Question: I'm trying to write some VHDL code that simply feeds sequential bits from a std_logic_vector into a model of an FSM. However, the bits don't seem to be updating correctly. To try figure out the issue, I have the following code, where instead of getting a bit out of a vector, I'm just toggling the signal x (the same place I'd be getting a bit out).
'''
clk <= NOT clk after 10 ns;
process(clk)
begin
if count = 8 then
assert false report "Simulation ended" severity failure;
elsif (clk = '1') then
x <= test1(count);
count <= count + 1;
end if;
end process;
'''
EDIT:
It appears I was confused.I've put it back to trying to take bit by bit out of the vector. This is the output. I would have thought that on when count is 1, x would take on the value of test1(1) which is a 1.

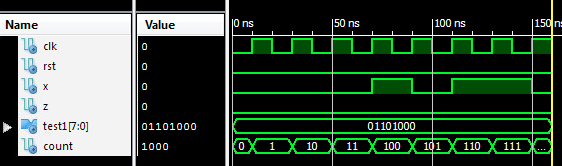
Answer: As David points out in the comments, the code is working fine. The issue was my ignorance of bit order in the std_logic_vector.